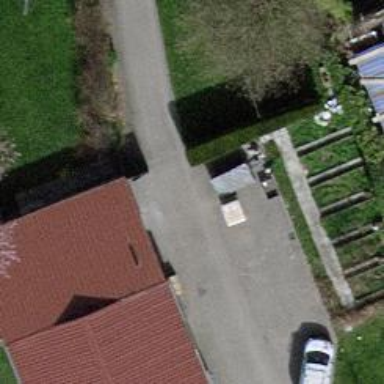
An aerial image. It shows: Unpaved driveway designed for service vehicles.